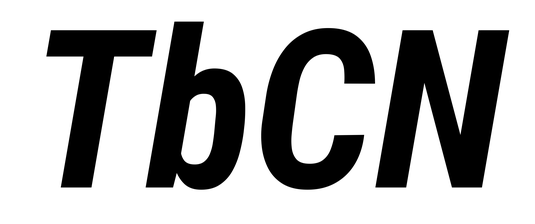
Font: Roboto-Italic_Condensed_Bold_Italic